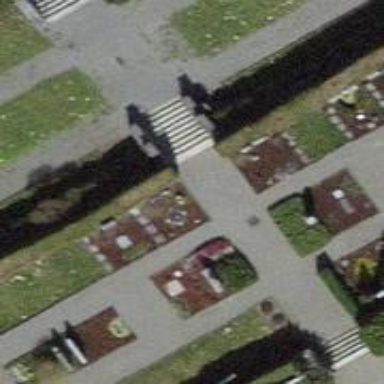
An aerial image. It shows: Road with steps.